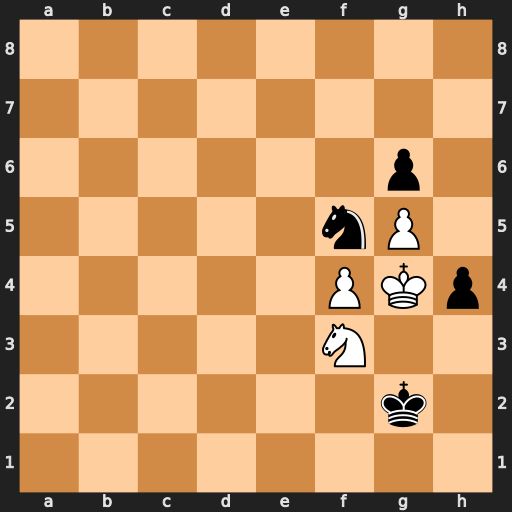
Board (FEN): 8/8/6p1/5nP1/5PKp/5N2/6k1/8
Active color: w
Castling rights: -
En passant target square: -
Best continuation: Nxh4+ Nxh4 Kxh4 Kf3 f5